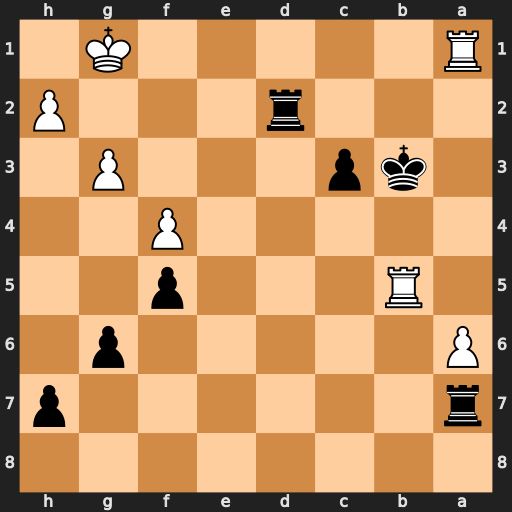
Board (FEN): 8/r6p/P5p1/1R3p2/5P2/1kp3P1/3r3P/R5K1
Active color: b
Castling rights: -
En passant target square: -
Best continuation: Kc4 Rb8 c2